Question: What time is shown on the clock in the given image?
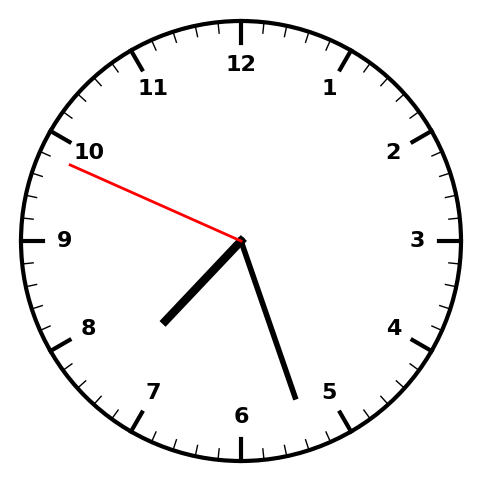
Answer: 07:26:49